Field crop: tomato
Growth stage: 1
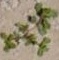
Species: portulaca